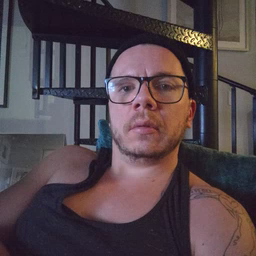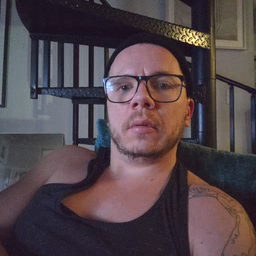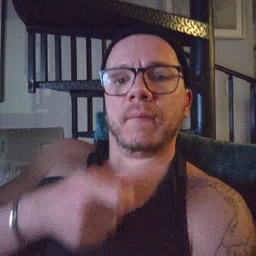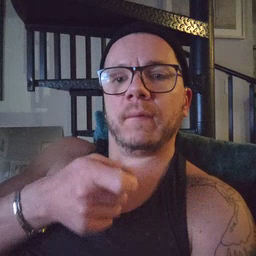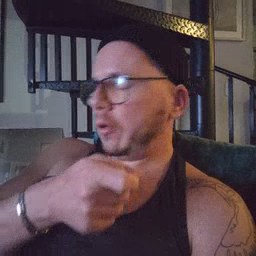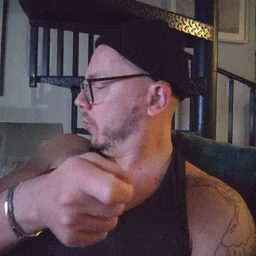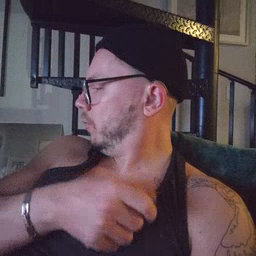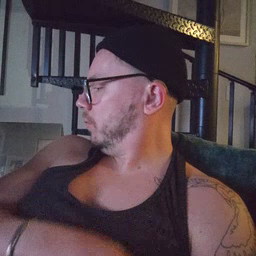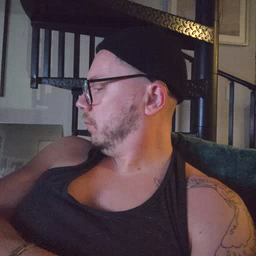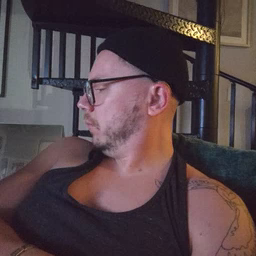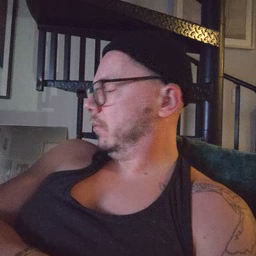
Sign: vacuum